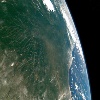
Label: land